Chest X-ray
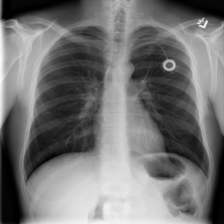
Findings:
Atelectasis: negative
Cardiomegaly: negative
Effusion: negative
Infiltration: negative
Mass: positive
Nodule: negative
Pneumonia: negative
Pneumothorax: negative
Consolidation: negative
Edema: negative
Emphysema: negative
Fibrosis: negative
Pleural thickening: negative
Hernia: negative